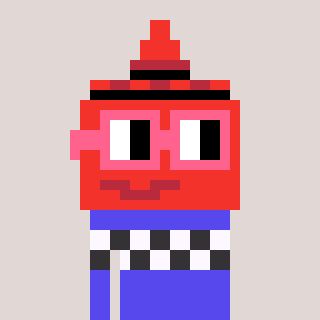
a pixel art character with square pink glasses, a ketchup-shaped head and a computerblue-colored body on a warm background